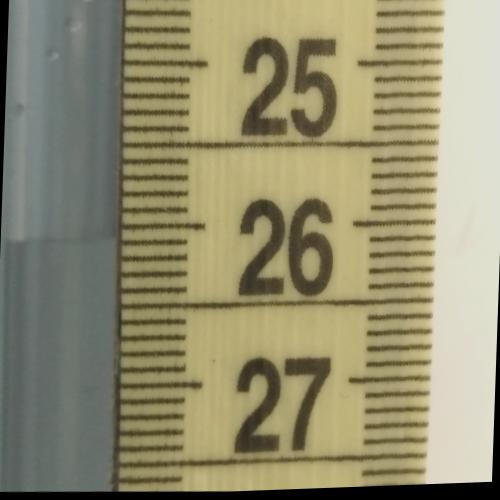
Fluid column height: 26.1 cm